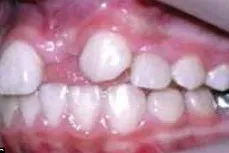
Intraoral photographs with fixed appliance removed and new bands with triple tubes
properly cemented. C) Left lateral
view.
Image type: medical_photograph (oral_photograph)